Question: I need to throw up some barcodes in the shop for employees to use to scan the appropriate responses.
I've got a C# app that can create fonts for our labels, but here I just want to select my font in Microsoft Word and print it out.
<URL> shows I need a start/stop character and a check character in addition to my regular text. This means that selecting the text 'SCAN_YES' and changing the font from to will not cut it. I tried it, but the barcode reader can't read it.

I'm trying to follow along in the wiki doc, but I just don't get it.
For , wiki shows having value 103, but my ASCII chart says 103 is the letter 'g'.
Then, wiki shows a , , , and . Now I'm really lost. What are these for?
Is there a place that has or could someone explain it to this Dummy?
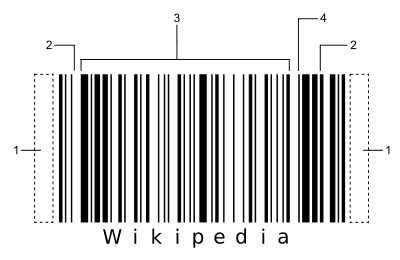
Answer: If you are wanting to stick to human readable characters you should use Code 128 'B'.
This is what I get in Code 'B':